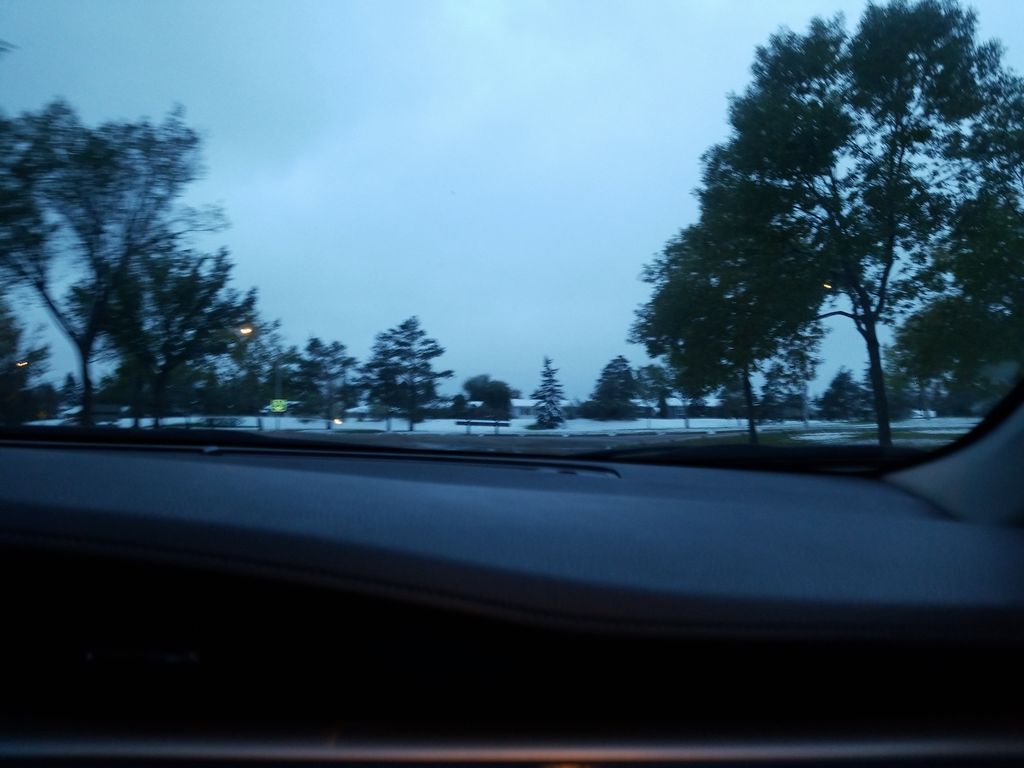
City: edmonton